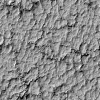
Atmospheric dust classification: not_dusty